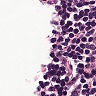
Metastatic tissue present: no